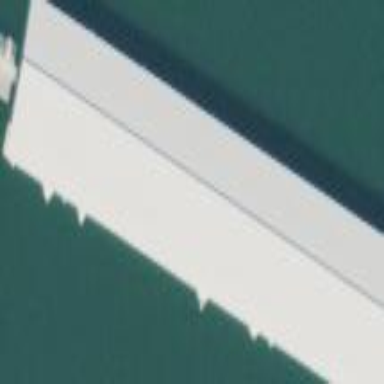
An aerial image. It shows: Building designated for boat storage.